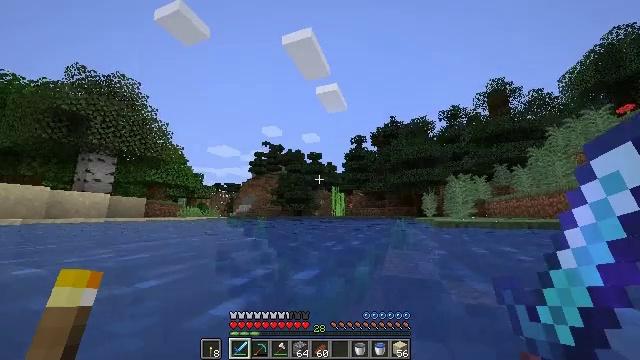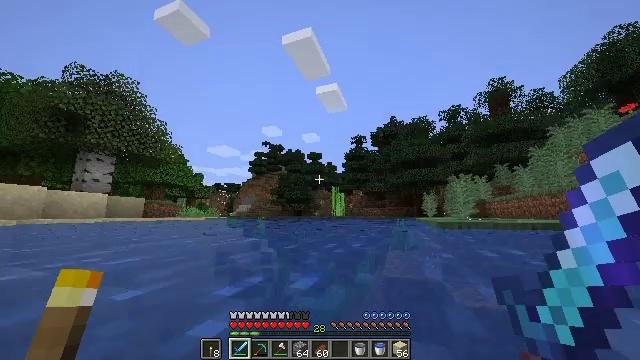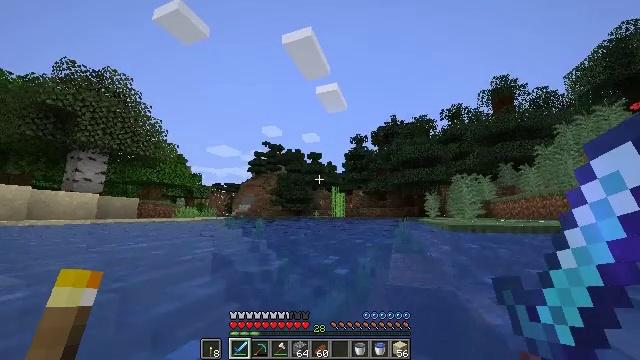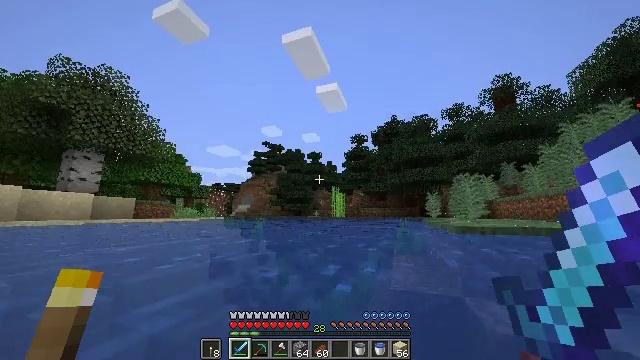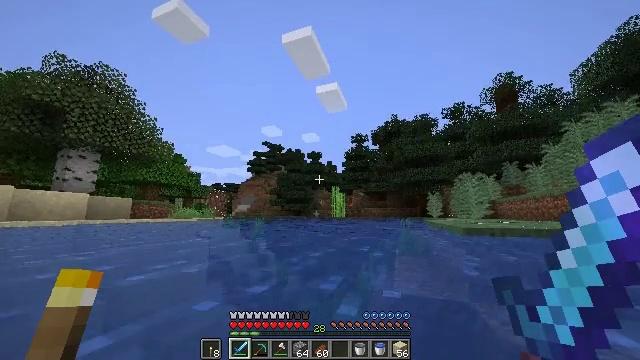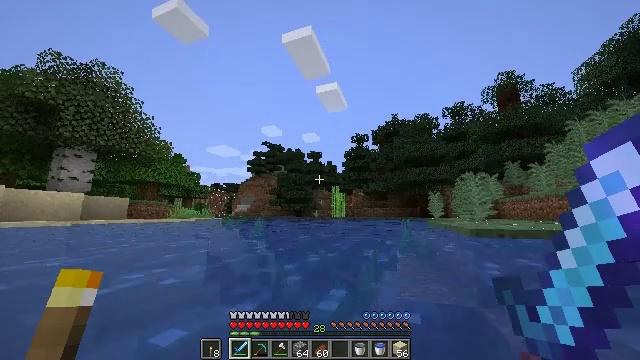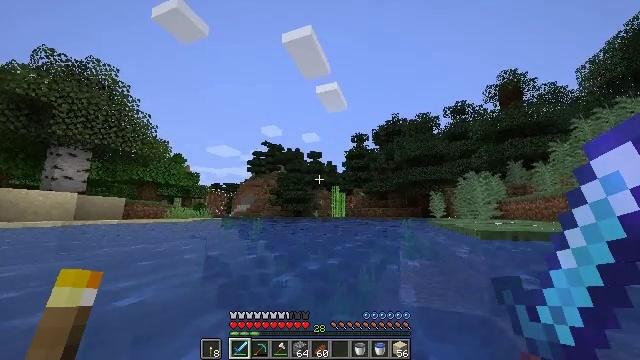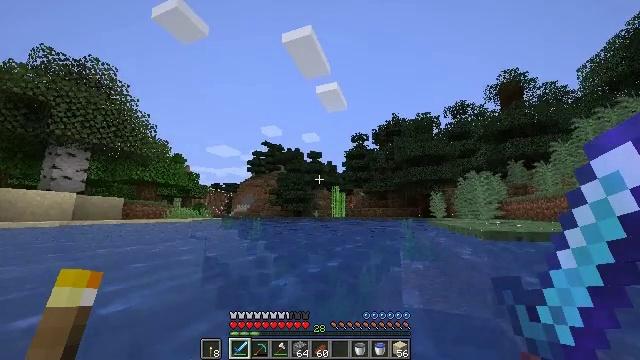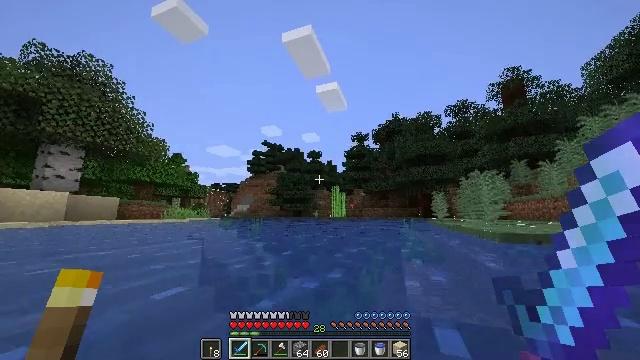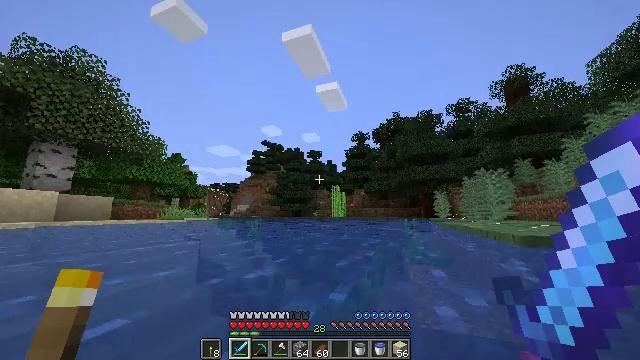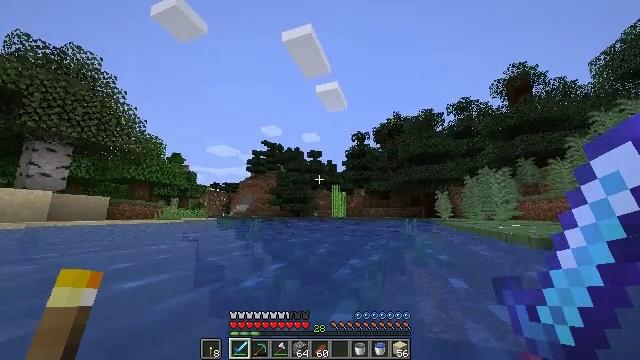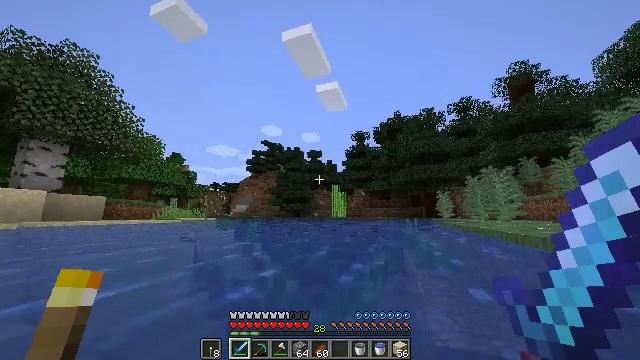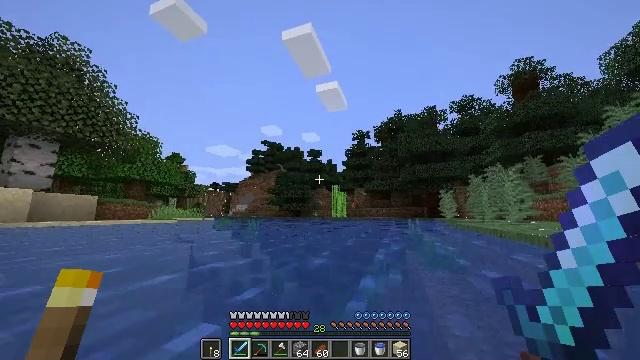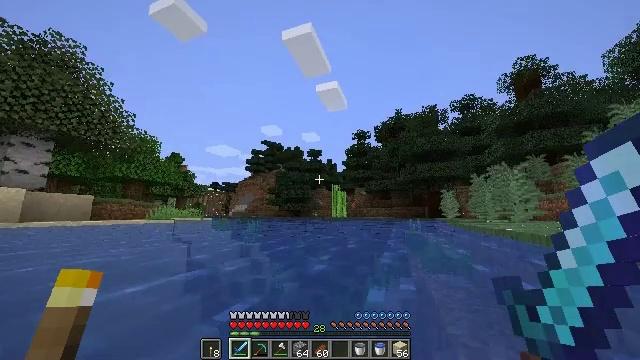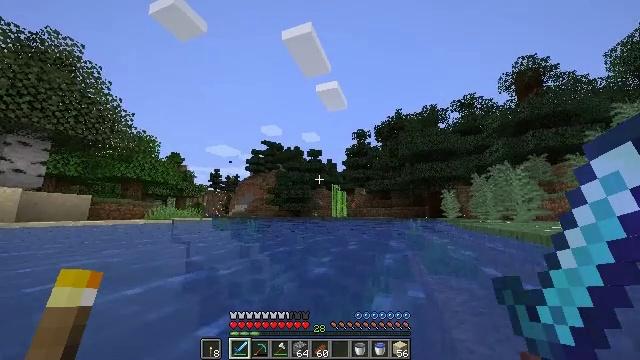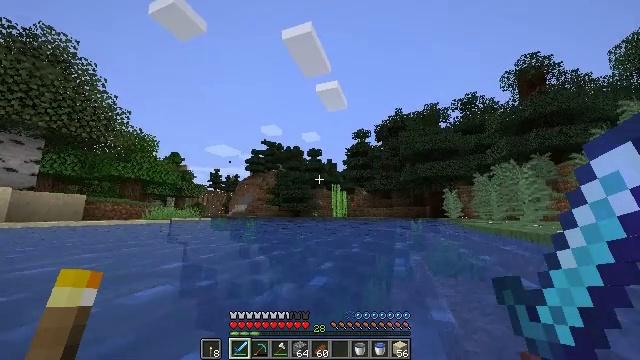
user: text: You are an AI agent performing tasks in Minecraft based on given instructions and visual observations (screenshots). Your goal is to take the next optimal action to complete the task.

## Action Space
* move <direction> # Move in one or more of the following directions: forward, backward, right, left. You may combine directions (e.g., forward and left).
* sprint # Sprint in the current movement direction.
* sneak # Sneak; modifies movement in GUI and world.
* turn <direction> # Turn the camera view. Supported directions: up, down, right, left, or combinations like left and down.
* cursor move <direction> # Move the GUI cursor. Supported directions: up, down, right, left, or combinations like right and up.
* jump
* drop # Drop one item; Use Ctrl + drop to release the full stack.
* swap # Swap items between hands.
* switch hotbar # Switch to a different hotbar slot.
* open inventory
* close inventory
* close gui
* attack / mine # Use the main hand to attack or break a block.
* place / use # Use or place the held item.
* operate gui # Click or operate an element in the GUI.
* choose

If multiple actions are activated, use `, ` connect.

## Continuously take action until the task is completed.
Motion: motion action
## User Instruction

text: Break the sugar cane.
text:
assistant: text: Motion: move forward, sprint
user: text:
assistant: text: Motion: move forward, sprint
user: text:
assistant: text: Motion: move forward, sprint
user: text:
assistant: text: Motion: move forward, sprint
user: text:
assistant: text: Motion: move forward, sprint
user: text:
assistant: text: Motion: move forward, sprint
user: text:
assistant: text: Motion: move forward, sprint
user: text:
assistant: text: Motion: move forward, sprint
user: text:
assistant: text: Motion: move forward, sprint
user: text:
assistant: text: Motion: move forward, sprint
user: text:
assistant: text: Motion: move forward, sprint
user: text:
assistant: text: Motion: move forward, sprint
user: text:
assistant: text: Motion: move forward, sprint
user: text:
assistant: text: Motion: move forward, sprint
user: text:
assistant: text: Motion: move forward, sprint
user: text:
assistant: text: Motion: move forward, sprint
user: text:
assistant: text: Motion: move forward, sprint
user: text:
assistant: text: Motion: move forward, sprint
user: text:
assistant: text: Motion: move forward, sprint
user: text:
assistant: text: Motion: move forward, sprint
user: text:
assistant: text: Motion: move forward, sprint
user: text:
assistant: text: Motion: move forward, sprint
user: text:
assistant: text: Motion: move forward, sprint
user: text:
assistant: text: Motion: move forward, sprint
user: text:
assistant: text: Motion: move forward, sprint
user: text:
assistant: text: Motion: move forward, sprint
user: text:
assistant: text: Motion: move forward, sprint
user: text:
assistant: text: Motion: move forward, sprint
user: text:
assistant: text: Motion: move forward, sprint
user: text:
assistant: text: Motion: move forward, sprint